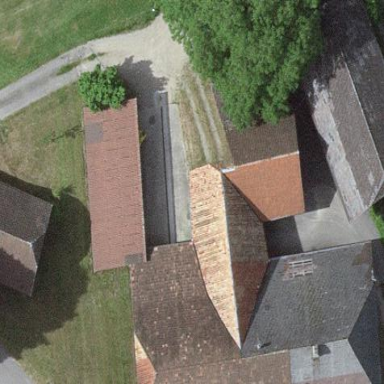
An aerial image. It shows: Farm building.